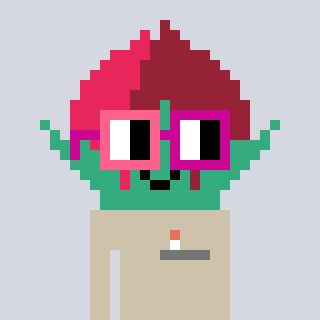
a pixel art character with square pink and red glasses, a rosebud-shaped head and a bege-colored body on a cool background